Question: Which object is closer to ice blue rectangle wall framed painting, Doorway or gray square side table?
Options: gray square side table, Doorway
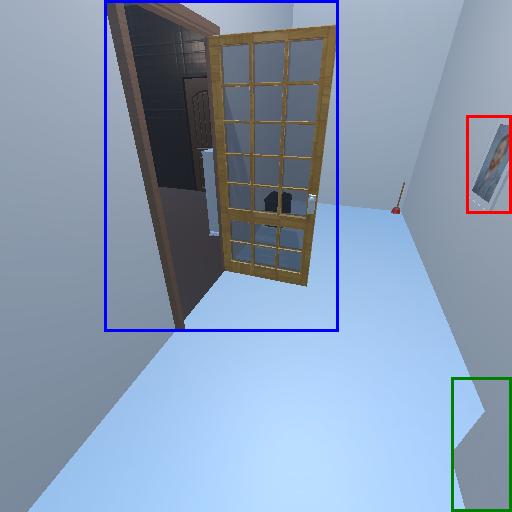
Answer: gray square side table